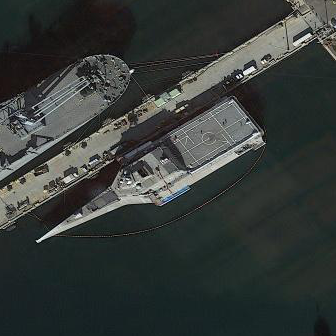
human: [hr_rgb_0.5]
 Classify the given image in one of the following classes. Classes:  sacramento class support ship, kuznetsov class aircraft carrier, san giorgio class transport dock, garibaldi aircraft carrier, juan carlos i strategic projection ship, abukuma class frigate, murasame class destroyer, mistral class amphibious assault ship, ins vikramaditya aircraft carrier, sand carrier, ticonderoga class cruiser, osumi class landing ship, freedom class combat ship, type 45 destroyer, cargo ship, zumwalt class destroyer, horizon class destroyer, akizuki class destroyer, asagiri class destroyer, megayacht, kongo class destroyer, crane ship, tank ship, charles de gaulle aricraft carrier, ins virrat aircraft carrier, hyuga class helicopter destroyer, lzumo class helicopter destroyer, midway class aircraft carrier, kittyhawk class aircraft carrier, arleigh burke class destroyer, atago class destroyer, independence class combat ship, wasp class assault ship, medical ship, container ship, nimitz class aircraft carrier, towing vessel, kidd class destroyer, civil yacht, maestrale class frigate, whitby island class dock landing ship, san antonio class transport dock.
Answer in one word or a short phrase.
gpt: Independence class combat ship